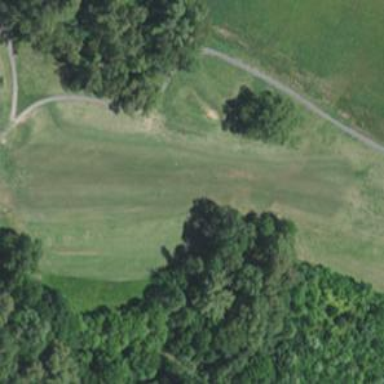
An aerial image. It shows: Golf hole.